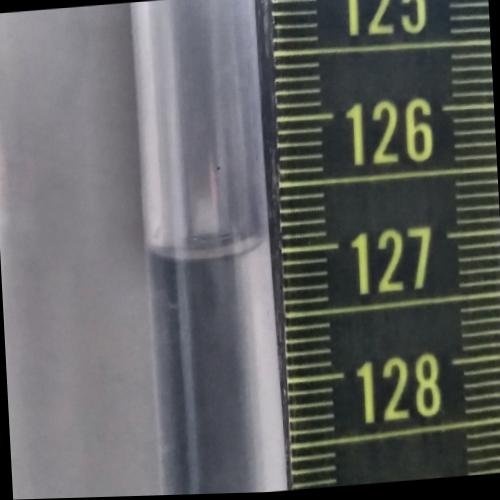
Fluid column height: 127.0 cm